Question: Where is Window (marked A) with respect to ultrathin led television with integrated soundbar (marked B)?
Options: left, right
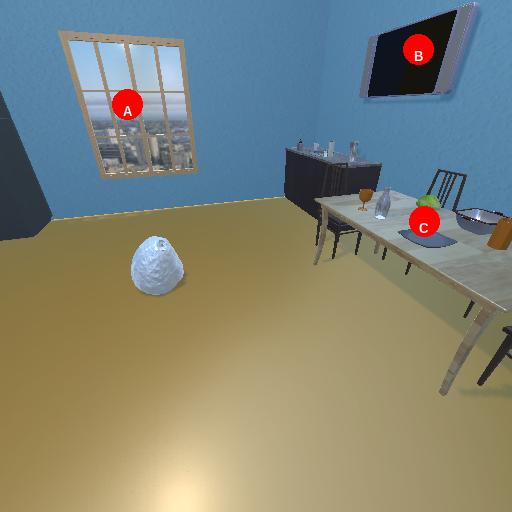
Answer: left